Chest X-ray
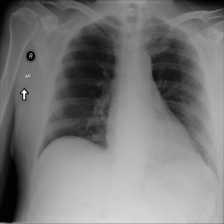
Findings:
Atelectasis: negative
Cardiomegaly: negative
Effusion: negative
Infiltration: negative
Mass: negative
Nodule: negative
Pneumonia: negative
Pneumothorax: negative
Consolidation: negative
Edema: negative
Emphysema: negative
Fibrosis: negative
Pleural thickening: negative
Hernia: negative